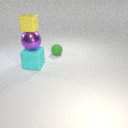
large purple metal sphere above large cyan rubber cube